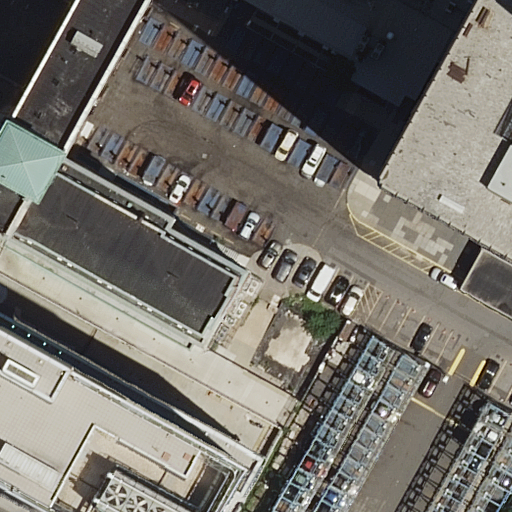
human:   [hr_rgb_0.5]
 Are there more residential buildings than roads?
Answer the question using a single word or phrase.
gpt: no

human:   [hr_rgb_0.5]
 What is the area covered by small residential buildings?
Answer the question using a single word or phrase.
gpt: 67m2

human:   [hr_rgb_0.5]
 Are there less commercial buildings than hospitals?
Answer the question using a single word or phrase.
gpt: yes

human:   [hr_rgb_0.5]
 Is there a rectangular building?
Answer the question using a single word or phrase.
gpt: yes

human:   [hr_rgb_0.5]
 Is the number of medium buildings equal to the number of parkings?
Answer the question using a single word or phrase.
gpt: no

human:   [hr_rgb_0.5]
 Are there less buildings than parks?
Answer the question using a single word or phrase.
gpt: no

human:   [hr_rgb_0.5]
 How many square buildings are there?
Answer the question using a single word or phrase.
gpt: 0

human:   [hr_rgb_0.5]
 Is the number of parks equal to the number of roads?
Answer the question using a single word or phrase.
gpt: no

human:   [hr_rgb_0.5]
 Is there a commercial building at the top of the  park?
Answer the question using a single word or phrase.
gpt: no

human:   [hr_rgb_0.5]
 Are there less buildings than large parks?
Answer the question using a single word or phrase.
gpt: no

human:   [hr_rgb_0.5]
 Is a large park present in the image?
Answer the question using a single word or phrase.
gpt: no

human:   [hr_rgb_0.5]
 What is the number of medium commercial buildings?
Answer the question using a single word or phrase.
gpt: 0

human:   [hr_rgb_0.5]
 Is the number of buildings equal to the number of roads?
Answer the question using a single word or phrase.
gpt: no

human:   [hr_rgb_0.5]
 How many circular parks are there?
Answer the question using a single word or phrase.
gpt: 0

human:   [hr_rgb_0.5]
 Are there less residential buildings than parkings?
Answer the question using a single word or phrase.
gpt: no

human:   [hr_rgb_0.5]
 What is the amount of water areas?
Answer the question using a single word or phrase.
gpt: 0

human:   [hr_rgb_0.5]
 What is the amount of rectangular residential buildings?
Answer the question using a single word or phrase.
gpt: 1

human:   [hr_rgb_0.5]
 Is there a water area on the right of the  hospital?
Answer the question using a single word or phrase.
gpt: no

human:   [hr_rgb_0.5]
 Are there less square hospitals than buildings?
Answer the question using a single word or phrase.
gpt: yes

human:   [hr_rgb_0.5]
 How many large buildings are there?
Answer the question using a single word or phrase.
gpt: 2

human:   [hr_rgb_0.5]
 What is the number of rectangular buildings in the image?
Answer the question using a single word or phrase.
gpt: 1

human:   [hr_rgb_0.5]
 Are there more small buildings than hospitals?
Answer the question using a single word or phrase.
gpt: no

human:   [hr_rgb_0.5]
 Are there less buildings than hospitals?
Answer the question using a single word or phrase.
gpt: no

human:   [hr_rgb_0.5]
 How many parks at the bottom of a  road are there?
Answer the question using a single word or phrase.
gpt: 1

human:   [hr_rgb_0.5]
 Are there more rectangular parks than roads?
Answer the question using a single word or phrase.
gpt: no

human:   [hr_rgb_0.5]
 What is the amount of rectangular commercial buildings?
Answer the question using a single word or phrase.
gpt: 0

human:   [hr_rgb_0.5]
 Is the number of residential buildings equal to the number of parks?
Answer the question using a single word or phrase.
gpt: yes

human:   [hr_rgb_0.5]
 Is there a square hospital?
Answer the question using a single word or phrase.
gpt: no

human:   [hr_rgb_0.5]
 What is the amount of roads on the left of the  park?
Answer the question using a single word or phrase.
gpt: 2

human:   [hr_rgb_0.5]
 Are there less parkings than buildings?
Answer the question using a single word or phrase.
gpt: yes

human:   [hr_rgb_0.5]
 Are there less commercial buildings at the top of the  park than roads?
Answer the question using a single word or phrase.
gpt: yes

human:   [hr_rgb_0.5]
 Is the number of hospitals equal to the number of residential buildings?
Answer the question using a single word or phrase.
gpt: yes

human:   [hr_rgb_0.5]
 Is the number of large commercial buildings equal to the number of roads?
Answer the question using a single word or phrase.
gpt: no

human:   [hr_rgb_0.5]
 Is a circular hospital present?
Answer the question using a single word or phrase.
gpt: no

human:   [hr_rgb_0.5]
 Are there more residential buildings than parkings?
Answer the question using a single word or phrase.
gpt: no

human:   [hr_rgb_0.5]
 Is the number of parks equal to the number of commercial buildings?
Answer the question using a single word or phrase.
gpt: no